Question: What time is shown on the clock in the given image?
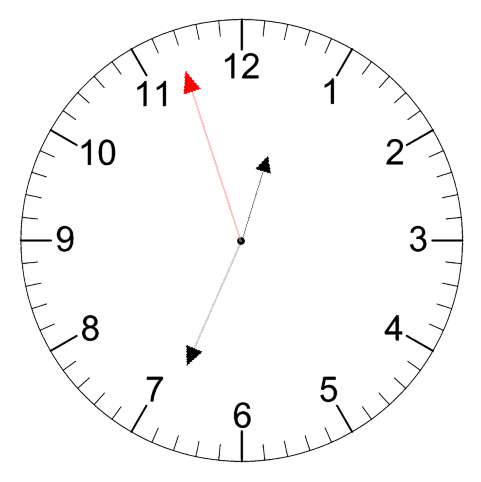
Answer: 12:33:57